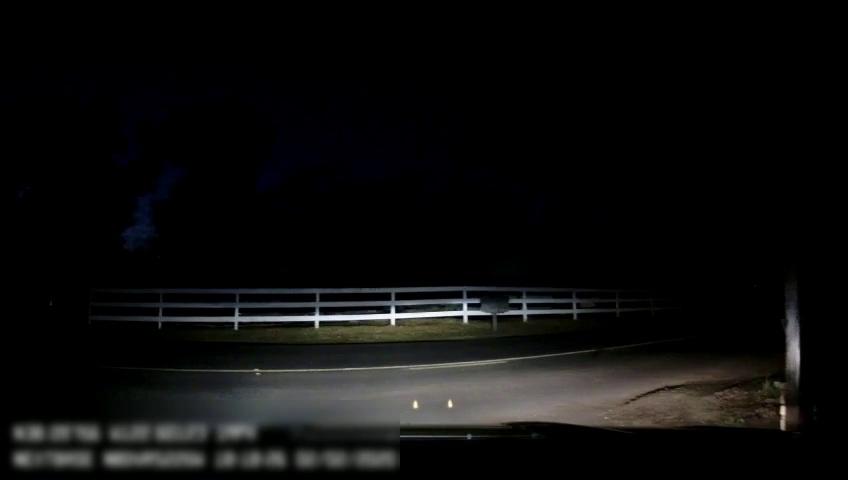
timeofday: Night
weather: Other
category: Drivable Space
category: Lanes | Current Lane